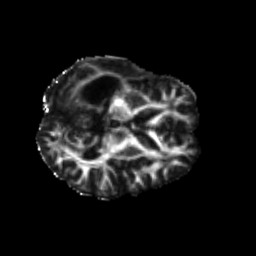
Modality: FA
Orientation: axial
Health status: ill
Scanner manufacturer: siemens
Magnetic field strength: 3 T
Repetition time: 6.7 s
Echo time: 0.1 s